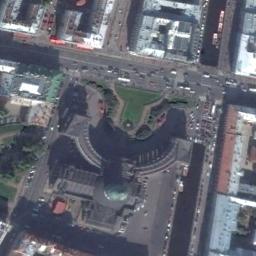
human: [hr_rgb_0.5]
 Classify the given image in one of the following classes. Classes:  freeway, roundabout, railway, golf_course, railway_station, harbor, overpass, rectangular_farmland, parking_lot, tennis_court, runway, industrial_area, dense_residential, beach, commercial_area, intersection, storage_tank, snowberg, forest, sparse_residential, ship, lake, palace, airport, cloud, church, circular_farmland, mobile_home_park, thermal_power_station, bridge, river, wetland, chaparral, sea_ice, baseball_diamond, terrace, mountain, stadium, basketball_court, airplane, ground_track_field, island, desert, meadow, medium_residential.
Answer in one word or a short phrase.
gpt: church